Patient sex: M
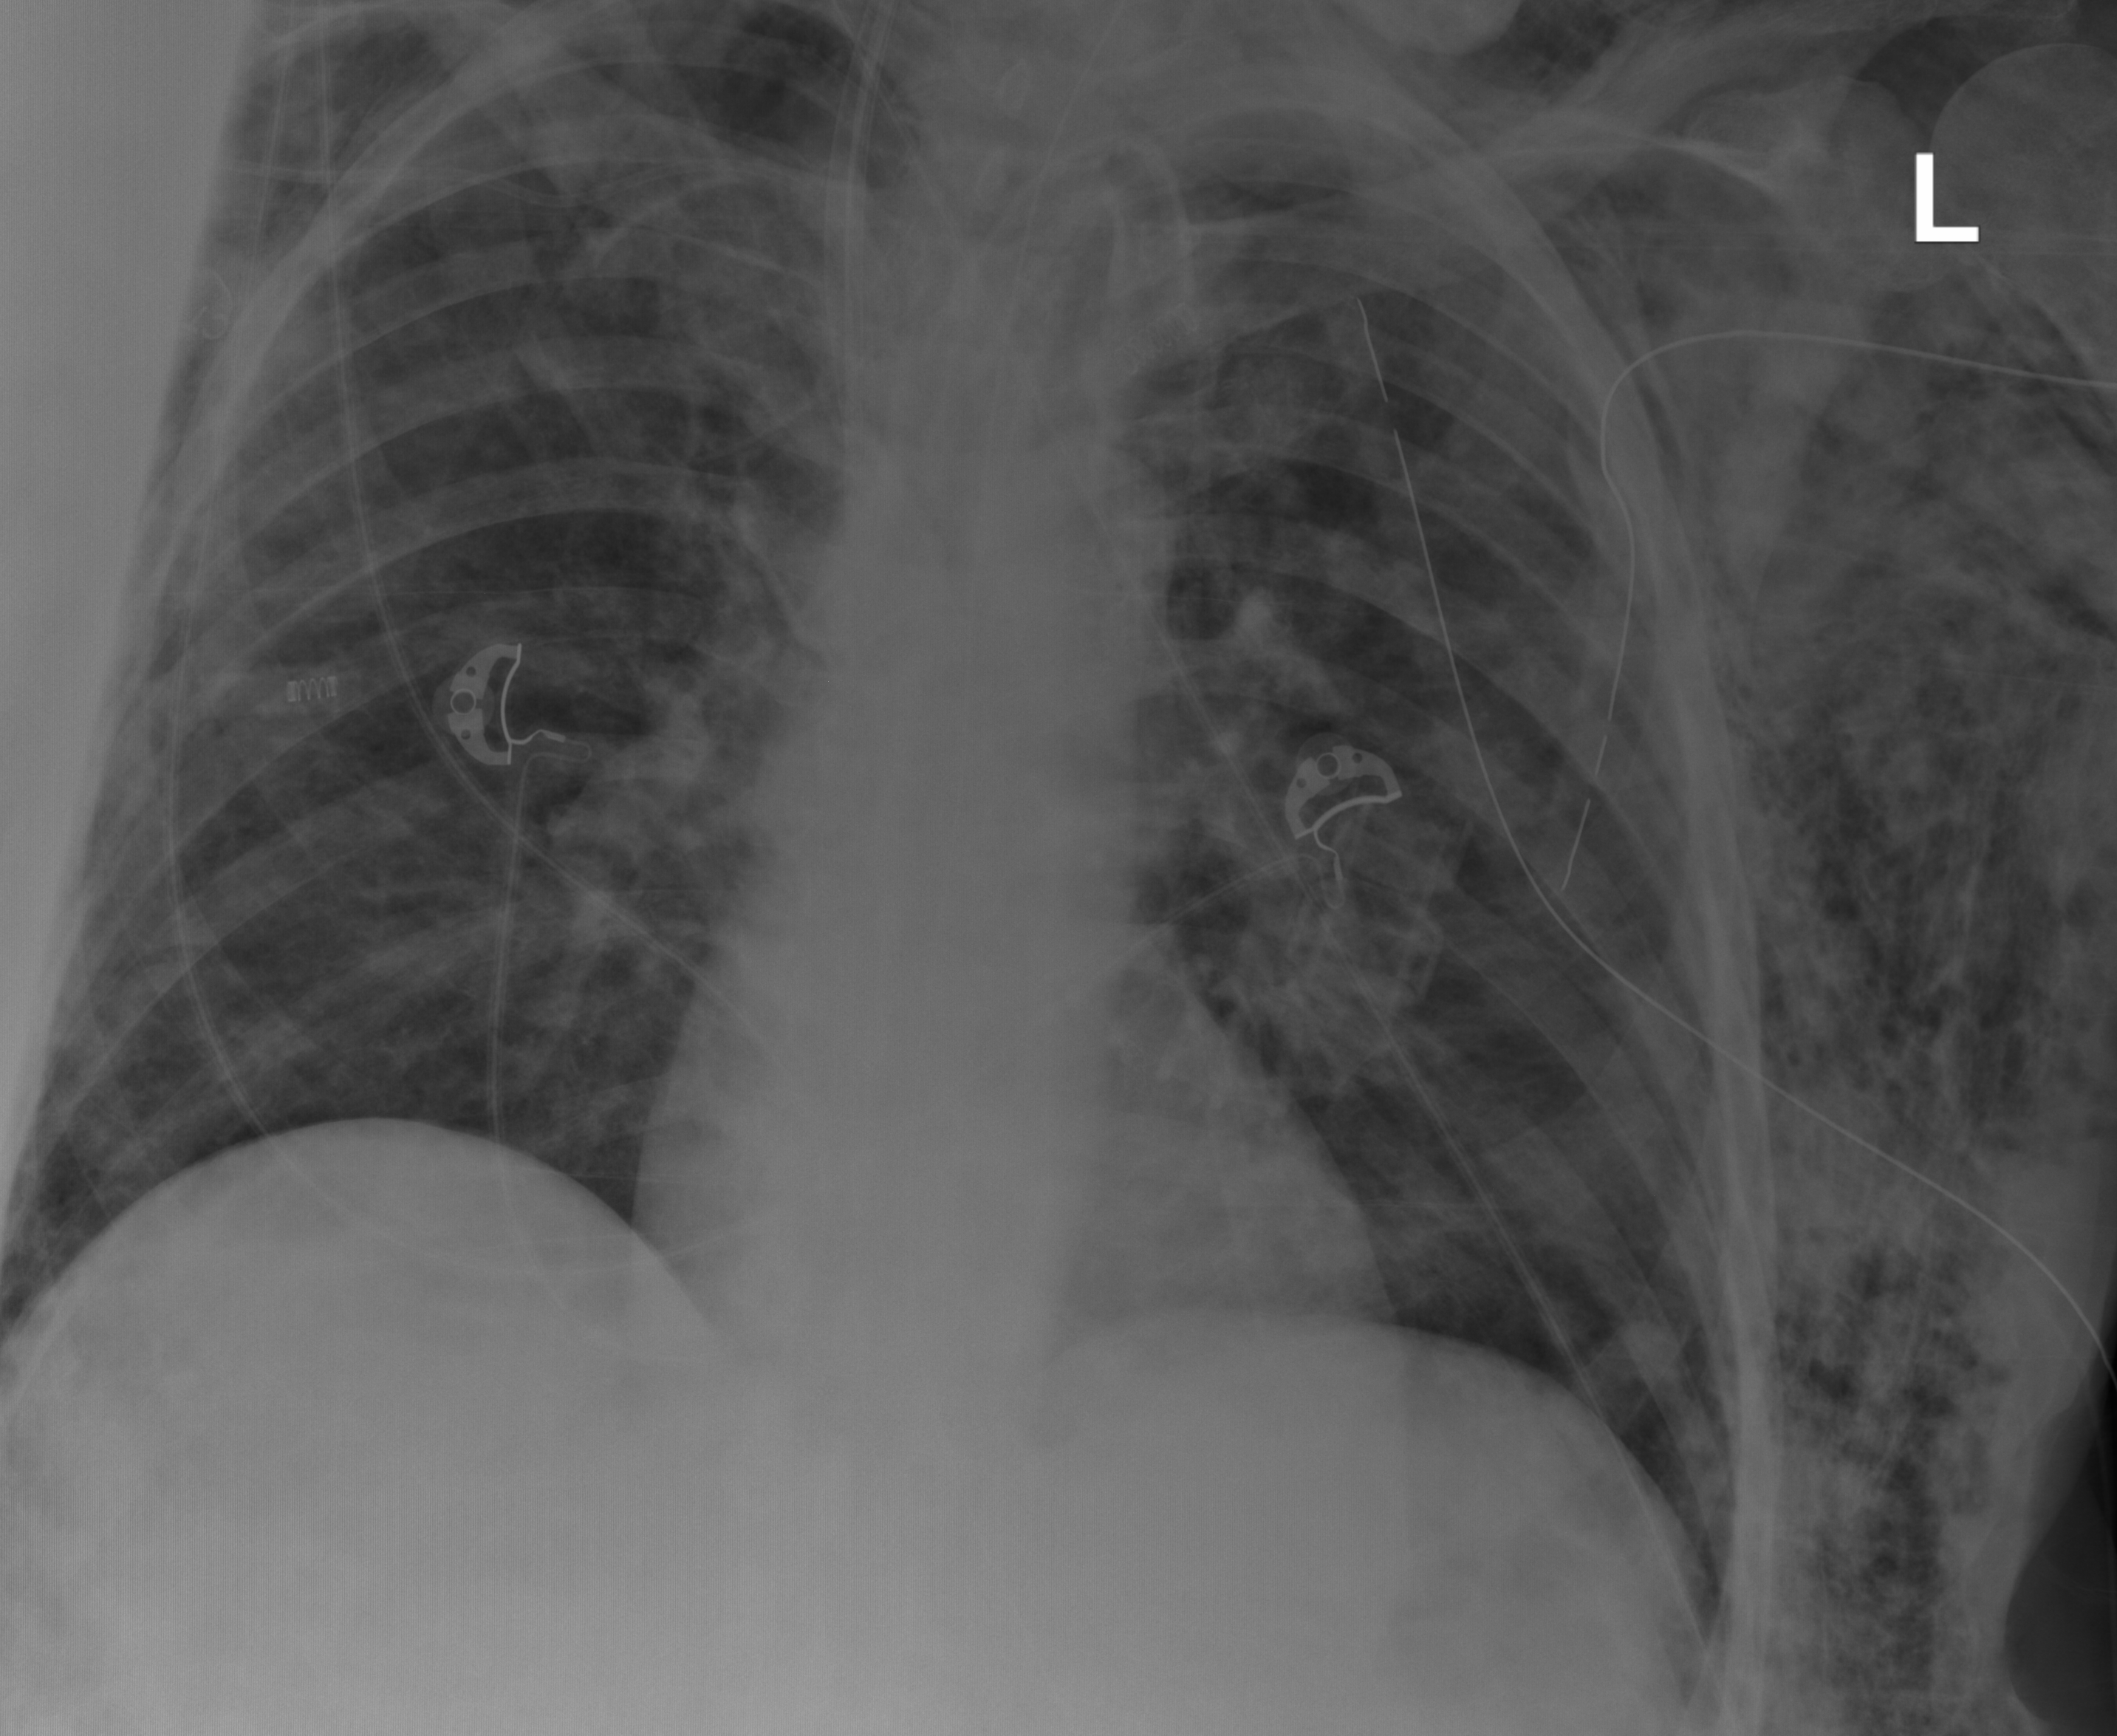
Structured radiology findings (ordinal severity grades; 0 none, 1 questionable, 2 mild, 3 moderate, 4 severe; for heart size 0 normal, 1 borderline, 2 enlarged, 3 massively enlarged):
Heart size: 0
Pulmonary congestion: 0
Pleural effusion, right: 0
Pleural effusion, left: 0
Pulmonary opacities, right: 2
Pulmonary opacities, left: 0
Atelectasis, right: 0
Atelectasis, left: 2